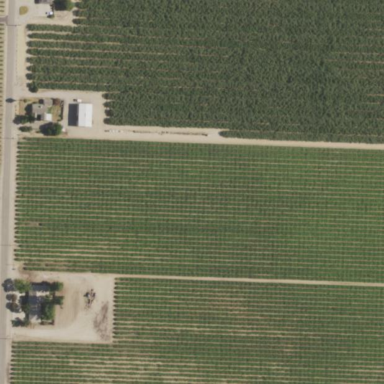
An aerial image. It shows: Vineyard.